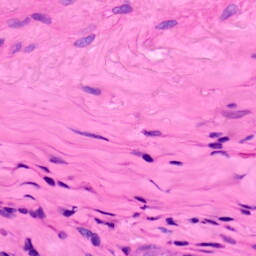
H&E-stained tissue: Lung